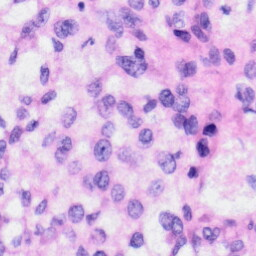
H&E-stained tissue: Liver